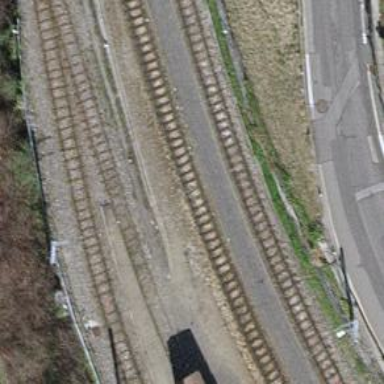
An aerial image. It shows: Preserved railway with electrified contact lines running through service yard.